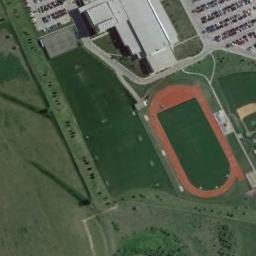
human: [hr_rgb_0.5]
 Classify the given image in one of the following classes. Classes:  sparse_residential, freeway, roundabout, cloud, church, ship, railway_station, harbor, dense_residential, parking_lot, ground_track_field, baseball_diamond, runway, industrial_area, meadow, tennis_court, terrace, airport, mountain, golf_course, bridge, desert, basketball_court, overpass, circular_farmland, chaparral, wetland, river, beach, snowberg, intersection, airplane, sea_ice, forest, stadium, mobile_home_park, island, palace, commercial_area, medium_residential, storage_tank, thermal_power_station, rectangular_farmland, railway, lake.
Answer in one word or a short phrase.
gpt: ground_track_field